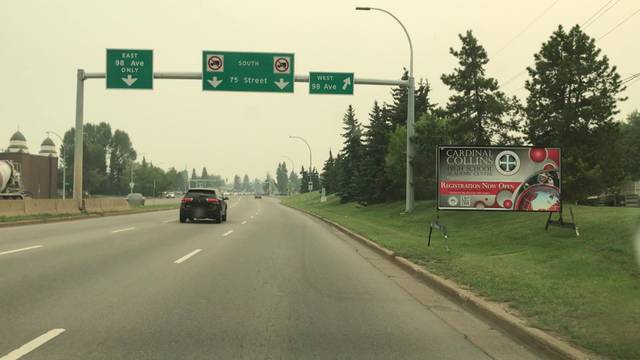
Region: Canada
Coordinates: 53.54, -113.444